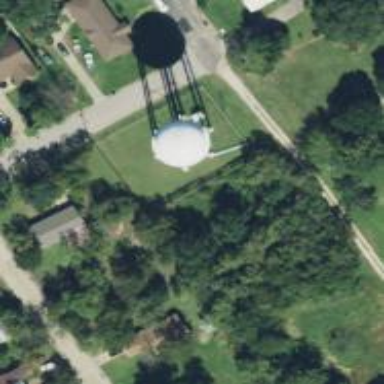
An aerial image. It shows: Water tower that is man-made.